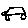
Label: car